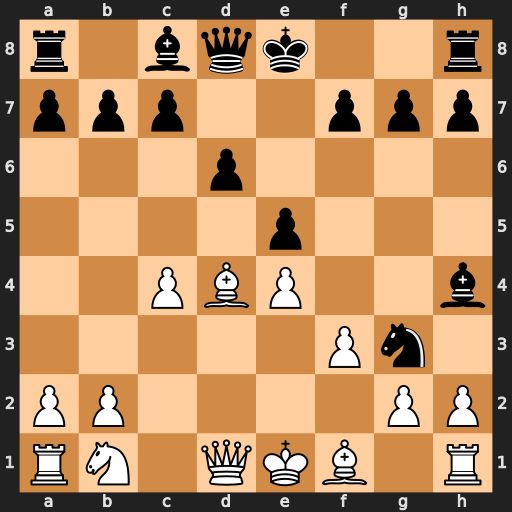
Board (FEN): r1bqk2r/ppp2ppp/3p4/4p3/2PBP2b/5Pn1/PP4PP/RN1QKB1R
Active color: w
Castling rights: KQkq
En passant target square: -
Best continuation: hxg3 Bxg3+ Bf2 Bxf2+ Kxf2